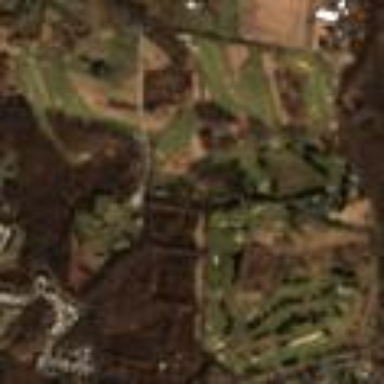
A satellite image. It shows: Golf course surrounded by greenery.